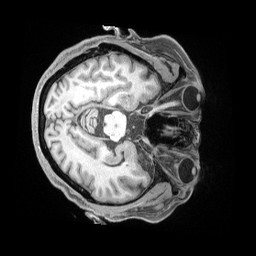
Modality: T1w
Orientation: axial
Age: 67
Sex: female
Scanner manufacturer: siemens
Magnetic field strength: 3 T
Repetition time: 2.5 s
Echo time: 0.00222 s